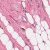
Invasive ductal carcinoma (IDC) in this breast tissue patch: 0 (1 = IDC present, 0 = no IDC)